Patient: sex M, age 58
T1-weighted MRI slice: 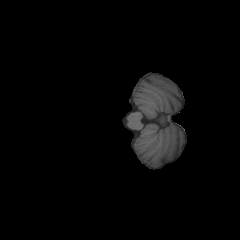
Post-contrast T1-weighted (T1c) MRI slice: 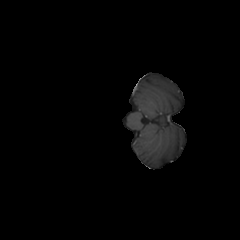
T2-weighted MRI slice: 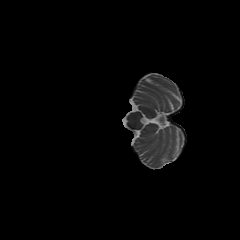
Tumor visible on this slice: no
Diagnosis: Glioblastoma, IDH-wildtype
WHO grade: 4